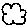
Label: cloud